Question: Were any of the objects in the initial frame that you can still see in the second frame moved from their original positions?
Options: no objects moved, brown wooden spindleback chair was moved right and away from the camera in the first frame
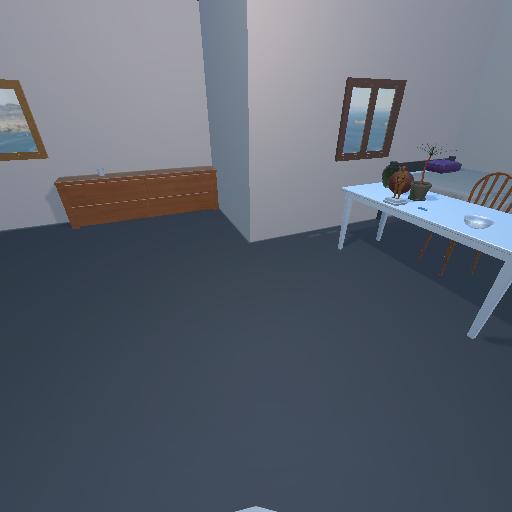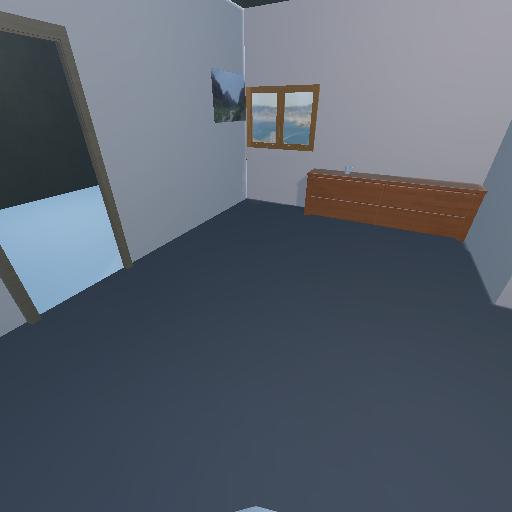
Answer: no objects moved